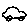
Label: car